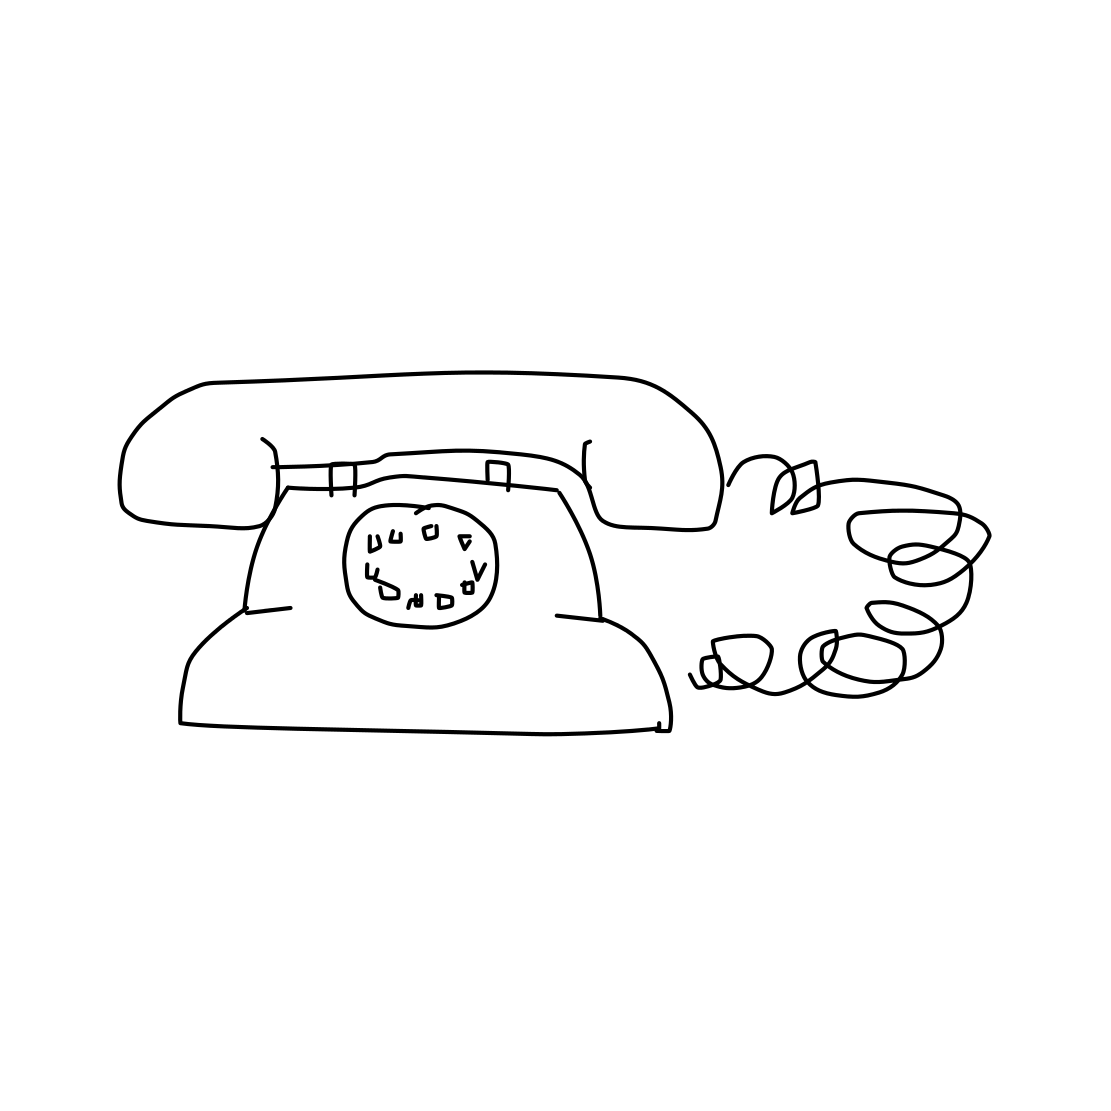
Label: telephone